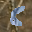
Label: 8